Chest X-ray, PA view. Patient: 64 years old, sex M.
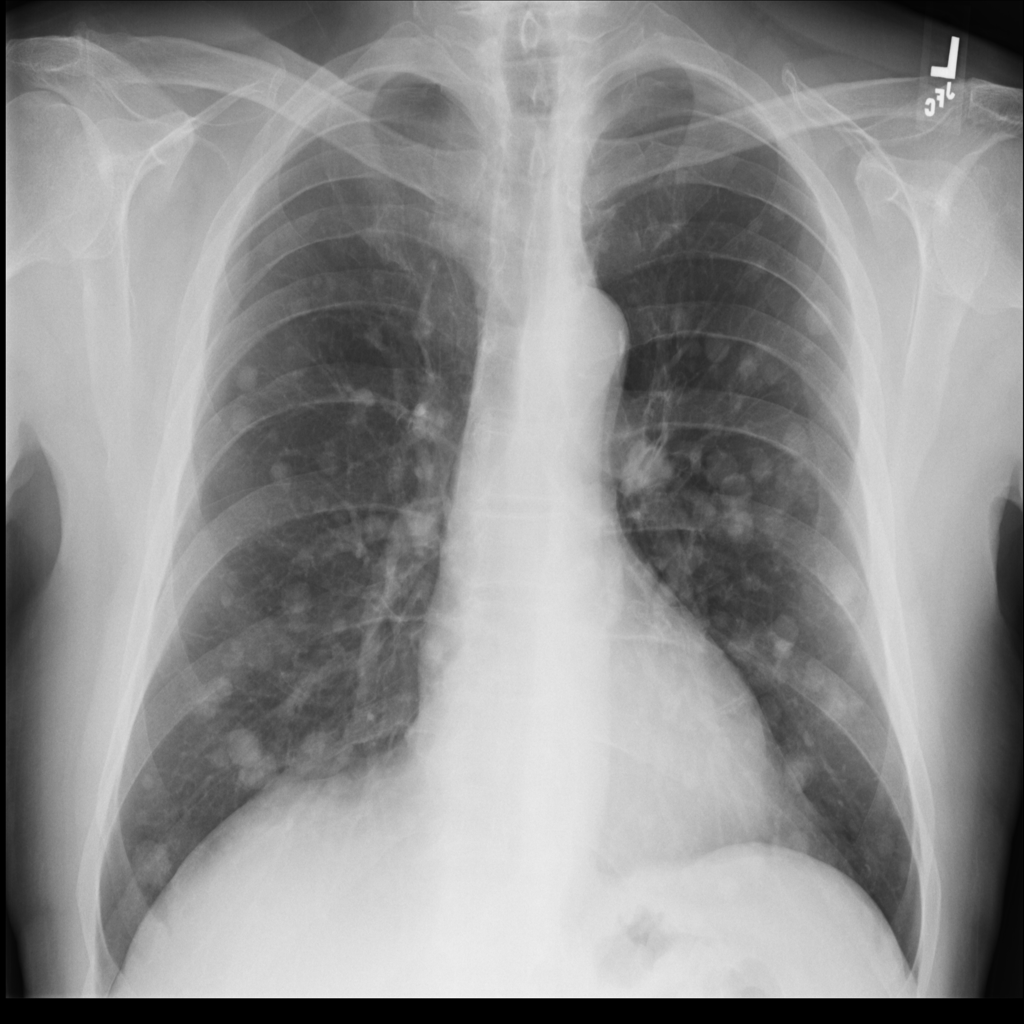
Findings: Mass